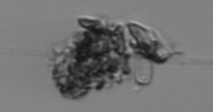
Label: detritus